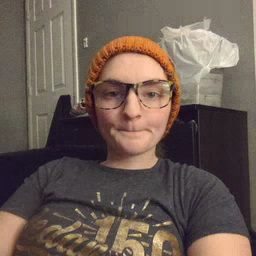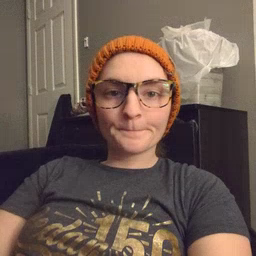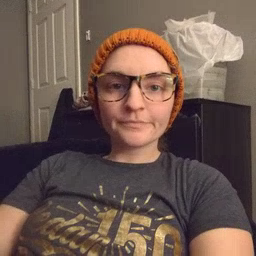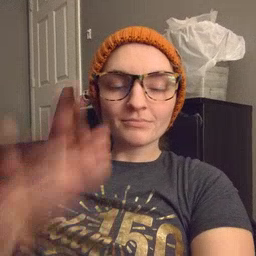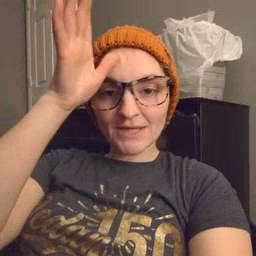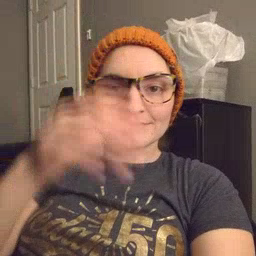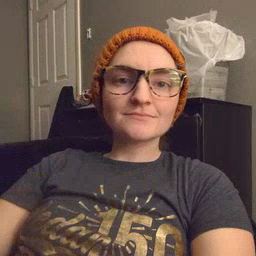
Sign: dad